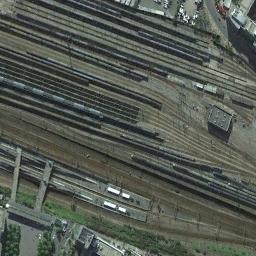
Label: railway